Field crop: maize
Growth stage: 1
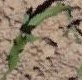
Species: maize